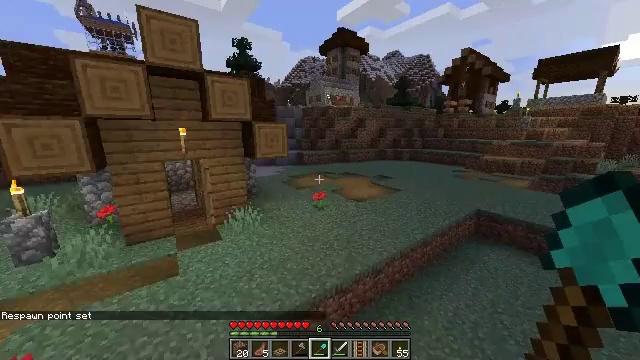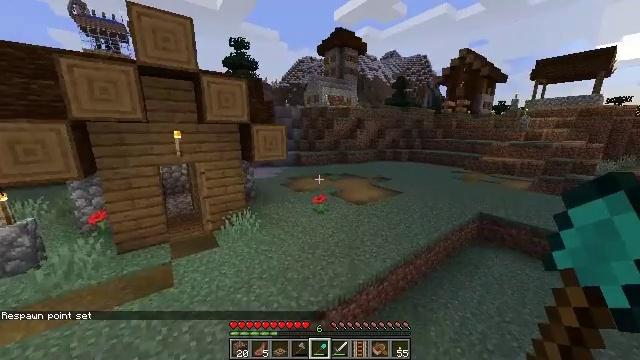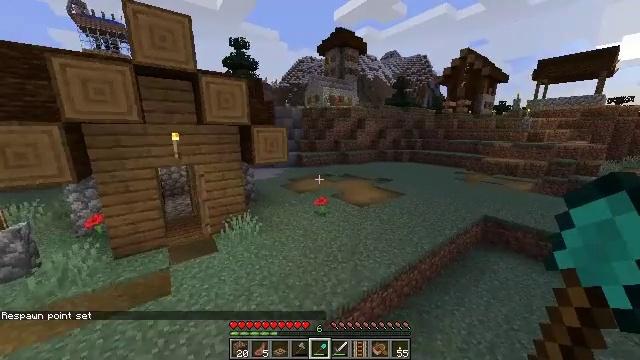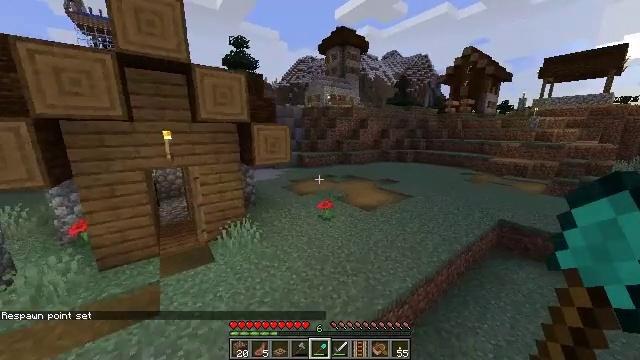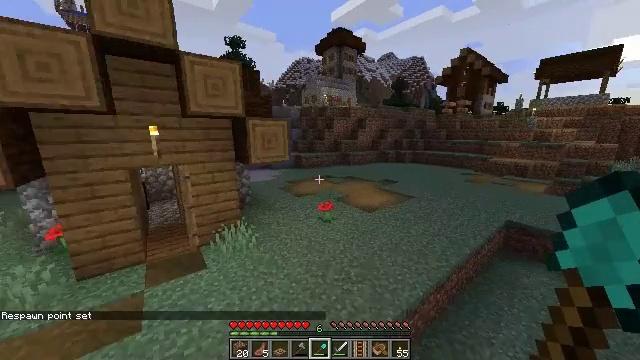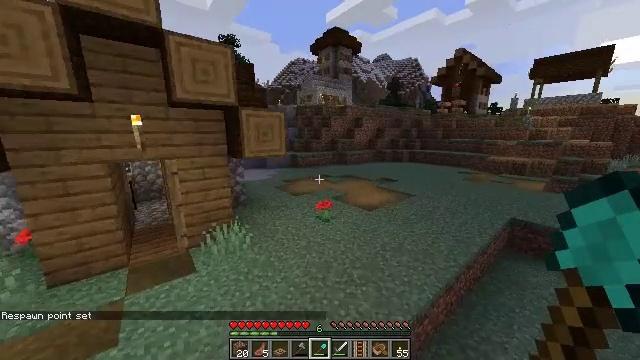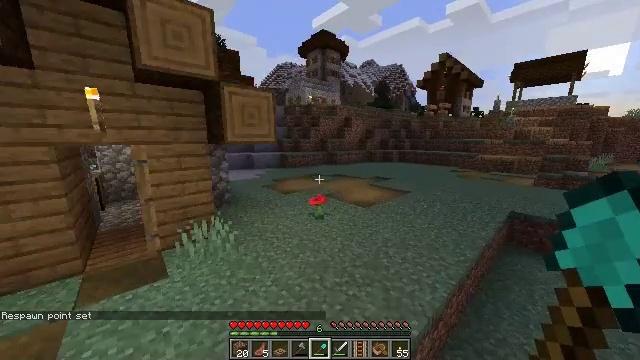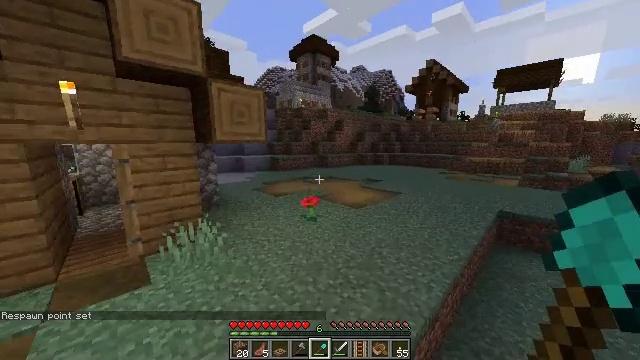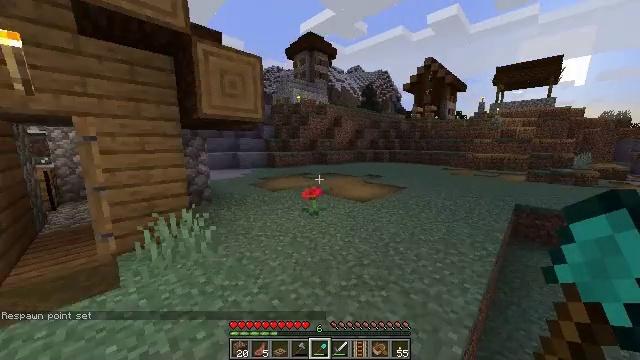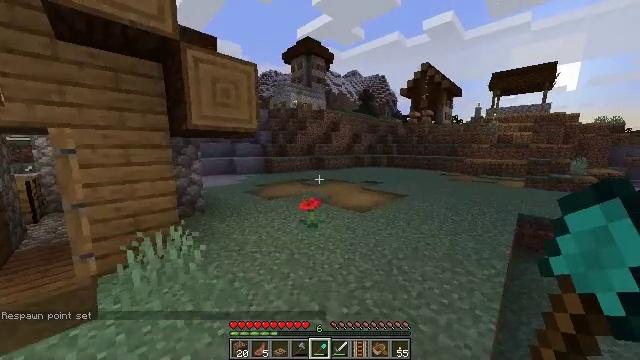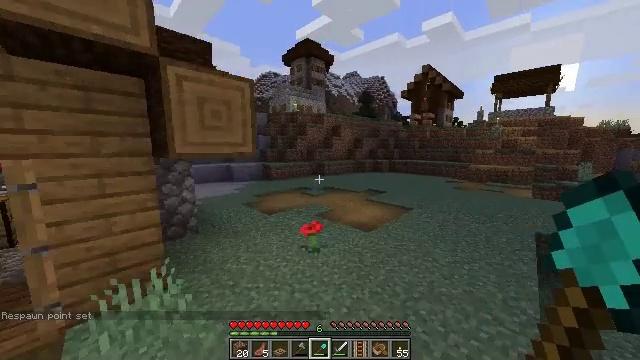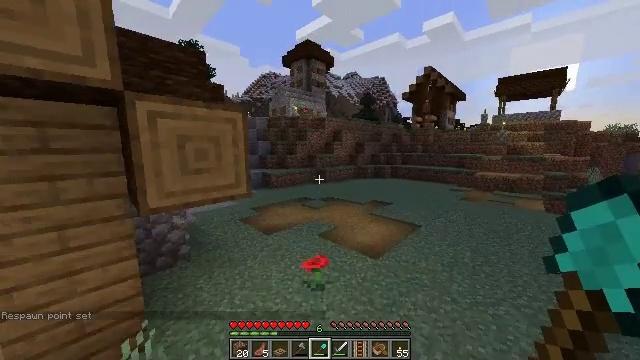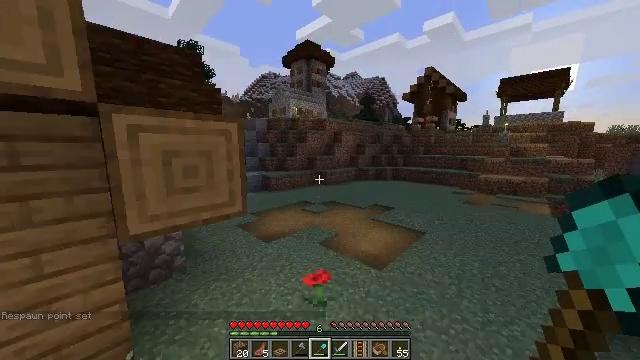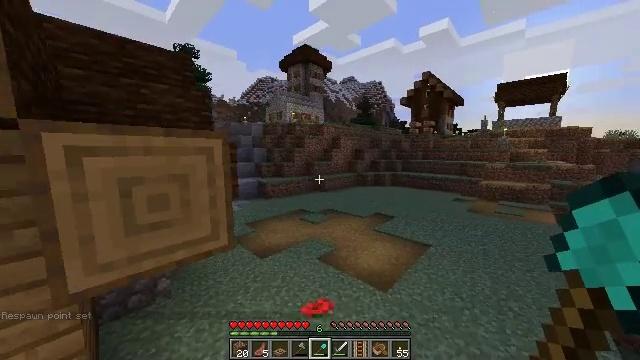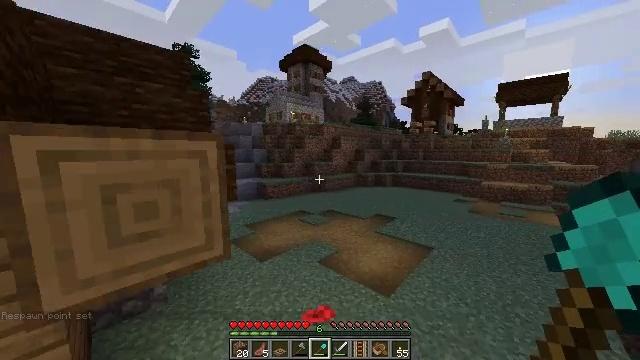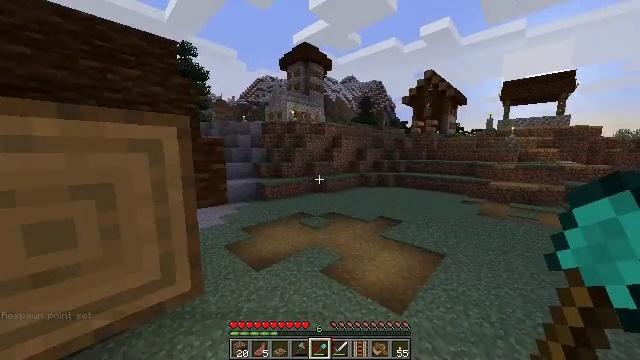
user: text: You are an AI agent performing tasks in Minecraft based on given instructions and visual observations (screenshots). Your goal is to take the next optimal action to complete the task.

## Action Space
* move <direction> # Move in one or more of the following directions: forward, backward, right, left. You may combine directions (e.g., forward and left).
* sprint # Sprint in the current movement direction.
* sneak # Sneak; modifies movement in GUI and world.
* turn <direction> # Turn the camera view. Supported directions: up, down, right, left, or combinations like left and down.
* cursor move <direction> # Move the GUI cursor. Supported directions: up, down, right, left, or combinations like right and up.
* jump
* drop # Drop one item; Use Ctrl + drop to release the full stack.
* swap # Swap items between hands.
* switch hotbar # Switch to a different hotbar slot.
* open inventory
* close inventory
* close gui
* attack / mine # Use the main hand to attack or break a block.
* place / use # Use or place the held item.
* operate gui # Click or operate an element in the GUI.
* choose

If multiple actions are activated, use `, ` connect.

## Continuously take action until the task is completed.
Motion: motion action
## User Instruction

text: Gather poppy from the ground.
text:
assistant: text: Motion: move forward, sprint, jump
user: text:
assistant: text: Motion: move forward, sprint, jump
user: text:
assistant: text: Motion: move forward, jump
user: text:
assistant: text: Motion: move forward, jump
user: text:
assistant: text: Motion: move forward, turn right, jump
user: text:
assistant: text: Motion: move forward, turn right and up, jump
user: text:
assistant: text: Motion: move forward, turn right and up, jump
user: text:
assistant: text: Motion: move forward, jump
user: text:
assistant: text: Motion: move forward, jump
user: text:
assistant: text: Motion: move forward, sprint, jump
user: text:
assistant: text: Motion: move forward, sprint, jump
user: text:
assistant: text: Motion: move forward, sprint, jump
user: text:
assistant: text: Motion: move forward, jump
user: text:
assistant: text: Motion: move forward, jump
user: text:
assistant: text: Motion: move forward, jump
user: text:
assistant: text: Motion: move forward and move right, jump
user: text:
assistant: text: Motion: move forward and move right, jump
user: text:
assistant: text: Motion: move forward and move right, turn left, jump
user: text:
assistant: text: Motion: move forward and move right, turn left, jump
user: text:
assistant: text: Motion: move forward and move right, sprint, turn left, jump
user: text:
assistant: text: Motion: move forward and move right, sprint, turn left, jump
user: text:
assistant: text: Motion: move forward and move right, sprint, turn left, jump
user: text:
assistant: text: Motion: move forward and move right, sprint, turn left, jump
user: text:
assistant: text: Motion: move forward, jump
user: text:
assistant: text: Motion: move forward, jump
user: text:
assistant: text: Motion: move forward, jump
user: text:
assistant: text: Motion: move forward, turn left, jump
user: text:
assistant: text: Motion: move forward, turn left, jump
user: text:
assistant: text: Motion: move forward, jump
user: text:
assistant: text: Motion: move forward, jump